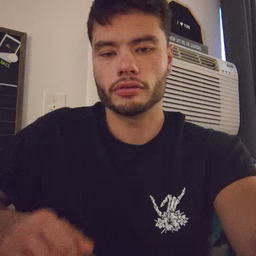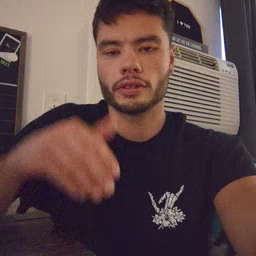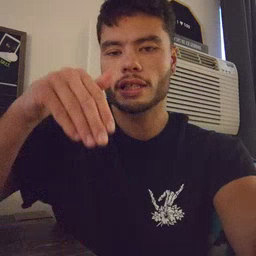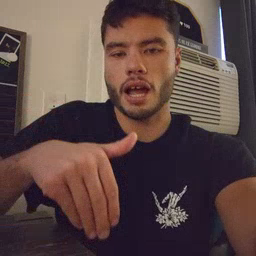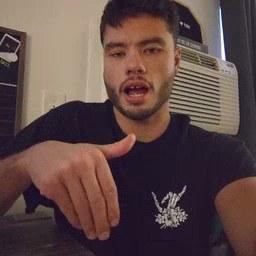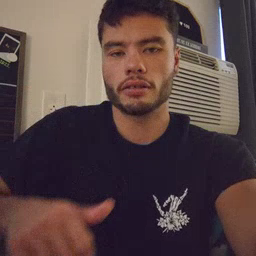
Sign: night